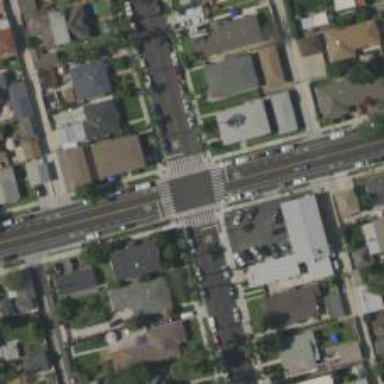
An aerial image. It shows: Road with stop sign.